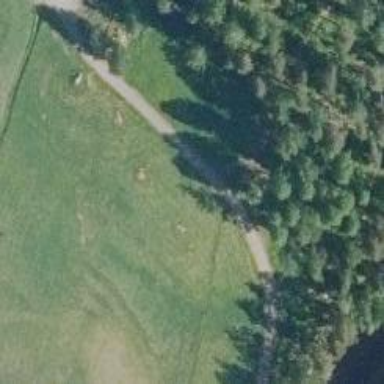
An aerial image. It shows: Disc golf basket.